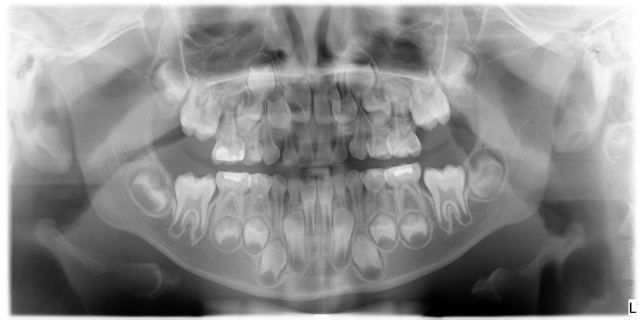
child